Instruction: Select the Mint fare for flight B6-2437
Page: flights
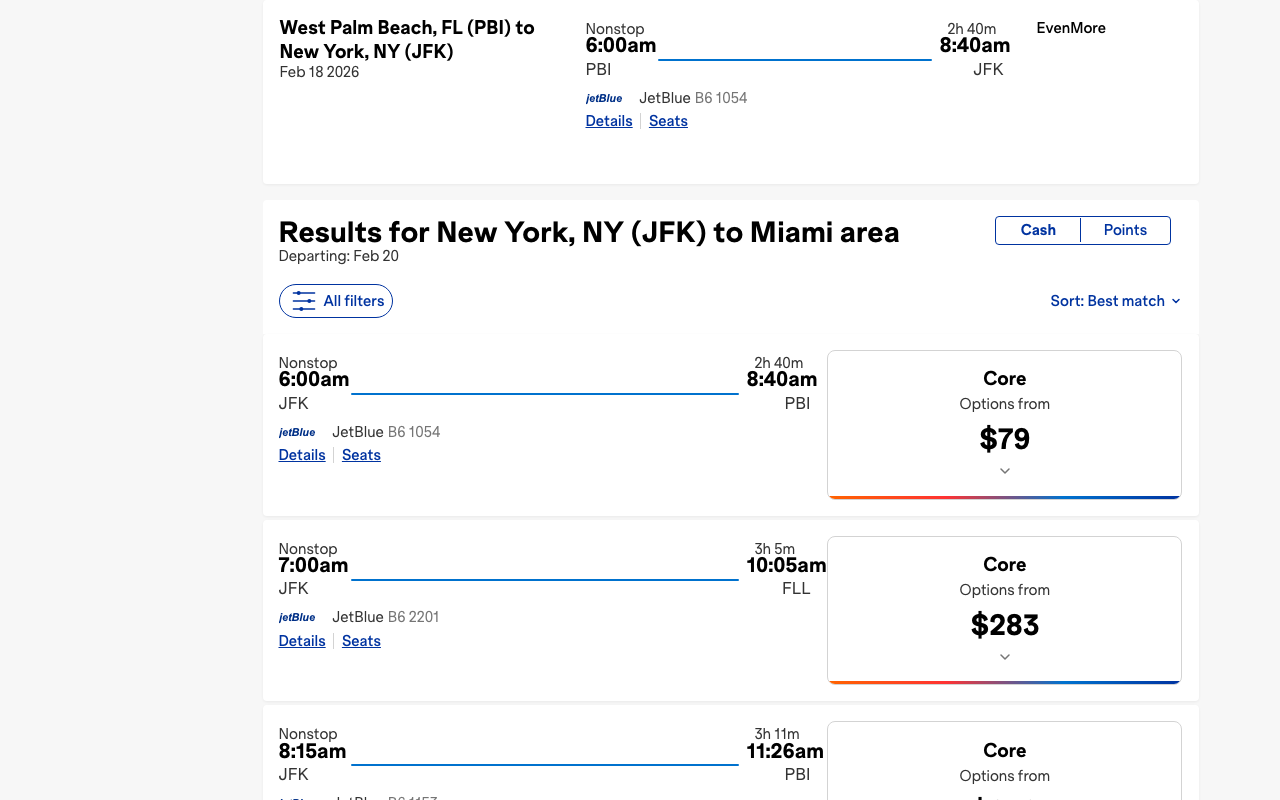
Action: click